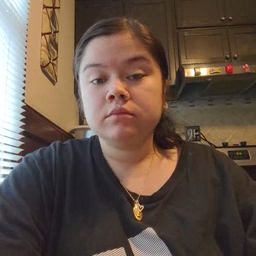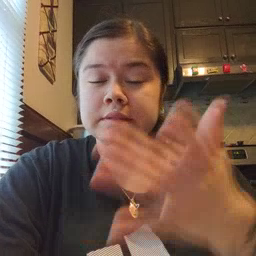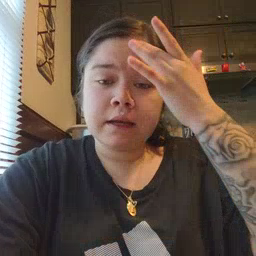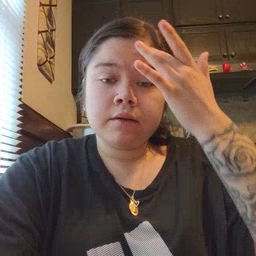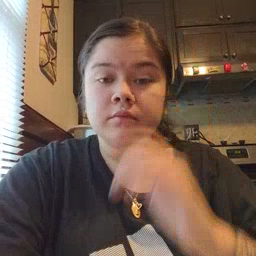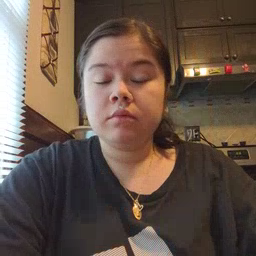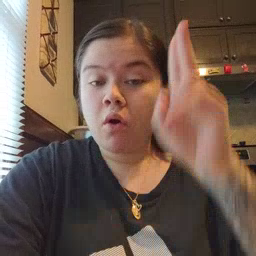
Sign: sick